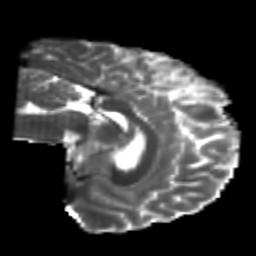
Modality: T2w
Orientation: sagittal
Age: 25
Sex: male
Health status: healthy
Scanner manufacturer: philips
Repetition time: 7.385 s
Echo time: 0.08599 s